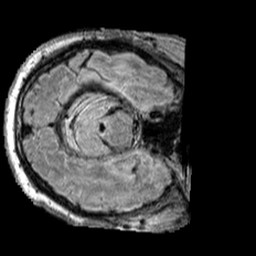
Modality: FLAIR
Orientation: axial
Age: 56
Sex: male
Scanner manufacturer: siemens
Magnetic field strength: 3 T
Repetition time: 5 s
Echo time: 0.387 s